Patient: sex M, age 57
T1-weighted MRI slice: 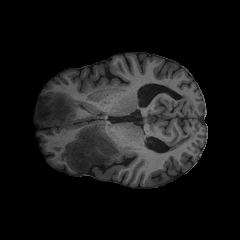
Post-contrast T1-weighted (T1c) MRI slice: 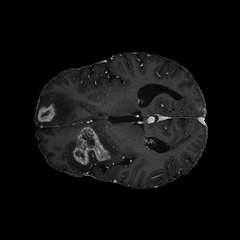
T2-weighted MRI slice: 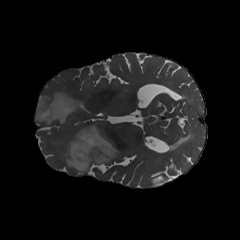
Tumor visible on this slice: yes
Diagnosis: Glioblastoma, IDH-wildtype
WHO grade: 4